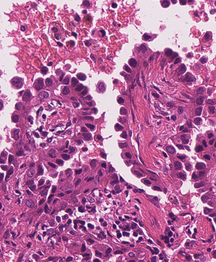
Tumor epithelial tissue: yes
Tumor-associated stroma tissue: yes
Normal tissue: no